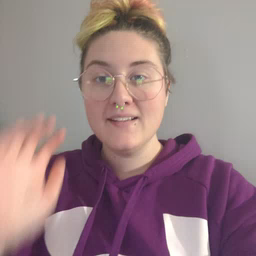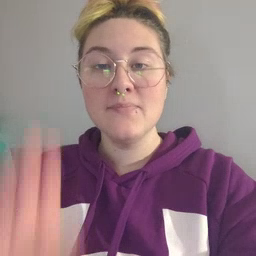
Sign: brown